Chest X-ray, AP view. Patient: 50 years old, sex F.
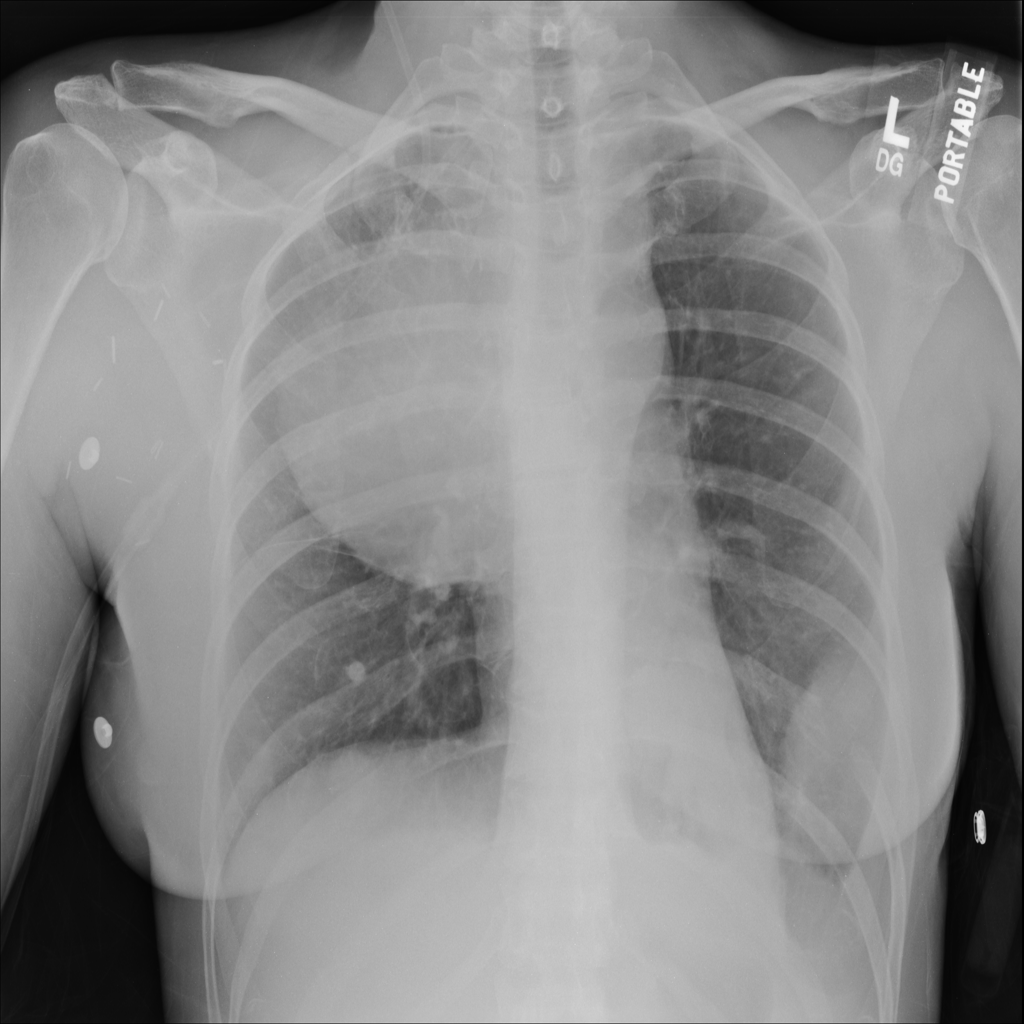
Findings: No Finding